Question: I want to plot a shapefile over a raster file in R but I can't make them overlap perfectly: the raster appears to be rotated of few degrees counter-clockwise. Is it a problem with the projection?

Please consider the following MWE
'''
library(raster)
library(rgdal)
# Download from http://biogeo.ucdavis.edu/data/gadm2/shp/ITA_adm.zip
shape_file = "ITA_adm1.shp"
# Download from http://sedac.ciesin.columbia.edu/data/set/gpw-v3-population-density/data-download
# Setting Geography: Country, Italy; Data Attributes: Grid
pop_density_file ="w001001.adf"
italy_map <- readOGR(dsn = shape_file, layer = "ITA_adm1")
italy_map_dens <- raster(pop_density_file)
colPal <- colorRampPalette(c("white", "red"))( 500 )
par(mar=c(0,0,0,0))
plot(italy_map_dens, xlim = c(6.70, 18.32), ylim = c(35.2, 47.6), axes=FALSE, box=FALSE, legend=FALSE, col=colPal)
plot(italy_map, xlim = c(6.70, 18.32), ylim = c(35.2, 47.6), border="grey", add=TRUE)
'''
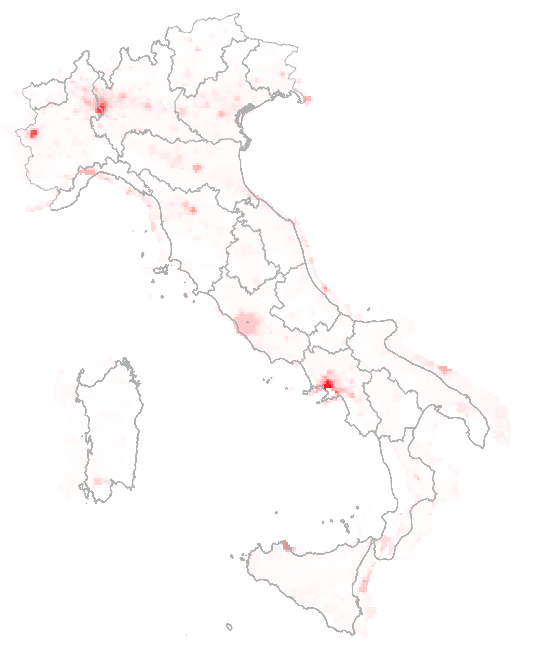
Answer: Apparently there was a bug in the 'rgdal' package. My problem was solved after I updated it to version 0.8-12.